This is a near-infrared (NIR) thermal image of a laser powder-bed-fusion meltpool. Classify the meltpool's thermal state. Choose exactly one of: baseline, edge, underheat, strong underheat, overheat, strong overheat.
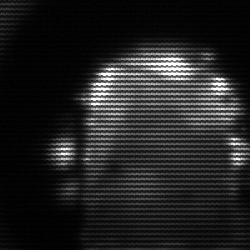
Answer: baseline